Field crop: tomato
Growth stage: 2
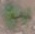
Species: solanum